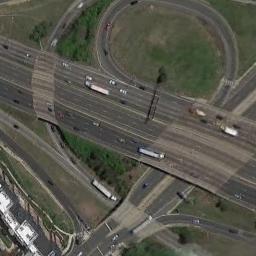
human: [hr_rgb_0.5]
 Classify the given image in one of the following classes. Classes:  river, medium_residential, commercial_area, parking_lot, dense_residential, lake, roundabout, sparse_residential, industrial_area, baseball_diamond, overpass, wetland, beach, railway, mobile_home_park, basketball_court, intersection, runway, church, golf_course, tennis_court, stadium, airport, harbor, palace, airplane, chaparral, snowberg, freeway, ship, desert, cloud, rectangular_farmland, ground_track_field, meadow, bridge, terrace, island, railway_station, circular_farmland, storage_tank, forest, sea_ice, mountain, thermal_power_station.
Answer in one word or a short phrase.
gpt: overpass